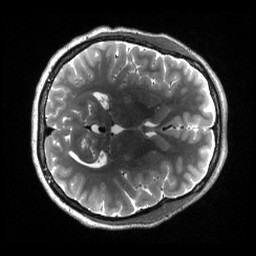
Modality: T2w
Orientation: axial
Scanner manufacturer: siemens
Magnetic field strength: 3 T
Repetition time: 3.2 s
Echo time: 0.563 s